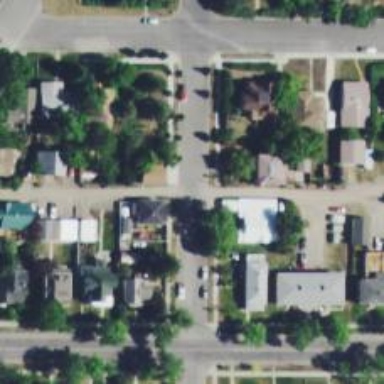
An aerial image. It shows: Alley classified as service road.